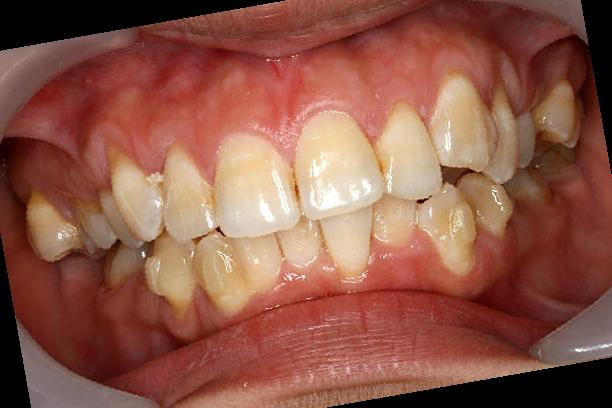
Condition: Gingivitis